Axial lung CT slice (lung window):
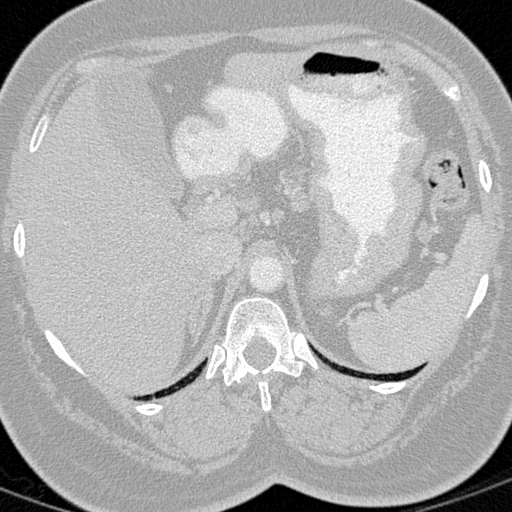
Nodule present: no